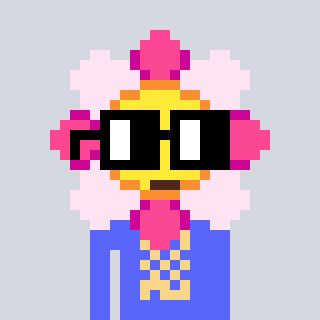
a pixel art character with square black glasses, a flower-shaped head and a purple-colored body on a cool background